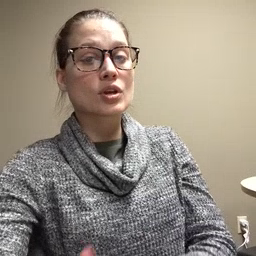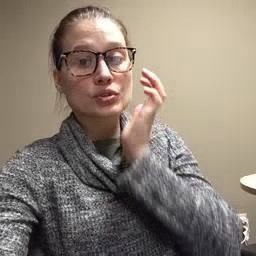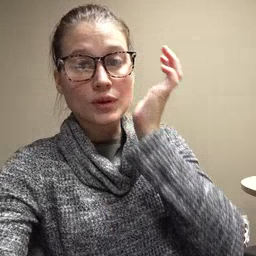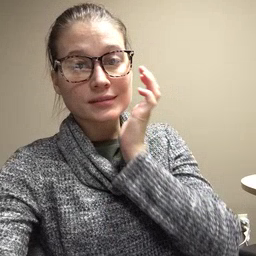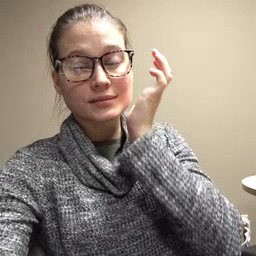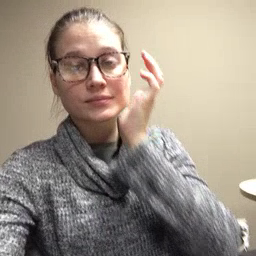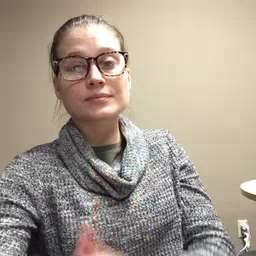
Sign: grass